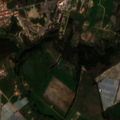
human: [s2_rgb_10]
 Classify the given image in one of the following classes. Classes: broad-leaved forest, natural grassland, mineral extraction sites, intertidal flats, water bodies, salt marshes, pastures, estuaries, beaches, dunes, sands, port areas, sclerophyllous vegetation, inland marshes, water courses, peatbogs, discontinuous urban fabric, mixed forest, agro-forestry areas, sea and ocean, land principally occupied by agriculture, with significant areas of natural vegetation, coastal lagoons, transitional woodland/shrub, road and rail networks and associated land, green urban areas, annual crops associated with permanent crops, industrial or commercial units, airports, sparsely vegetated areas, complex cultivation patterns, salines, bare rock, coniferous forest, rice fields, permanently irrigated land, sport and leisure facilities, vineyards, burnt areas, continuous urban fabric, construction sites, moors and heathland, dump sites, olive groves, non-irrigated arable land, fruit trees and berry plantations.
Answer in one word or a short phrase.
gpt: discontinuous urban fabric, non-irrigated arable land, permanently irrigated land, pastures, land principally occupied by agriculture, with significant areas of natural vegetation, sclerophyllous vegetation, transitional woodland/shrub